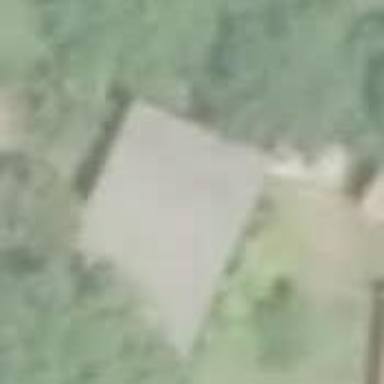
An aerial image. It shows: Shed building.